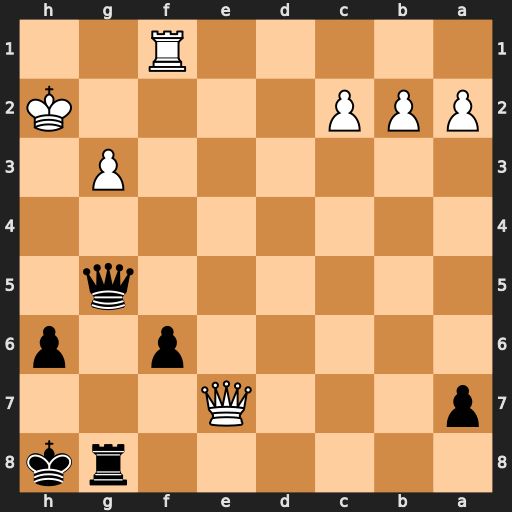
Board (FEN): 6rk/p3Q3/5p1p/6q1/8/6P1/PPP4K/5R2
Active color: b
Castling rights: -
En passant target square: -
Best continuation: Qxg3+ Kh1 Qg2#